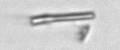
Label: fiber_TAG_external_detritus